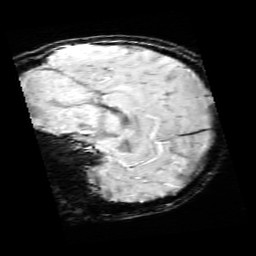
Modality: SWI
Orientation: sagittal
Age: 11
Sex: male
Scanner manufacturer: siemens
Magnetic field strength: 3 T
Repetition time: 0.027 s
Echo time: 0.02 s